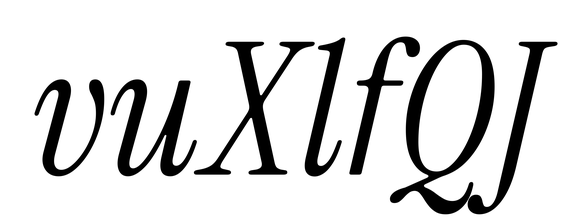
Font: InstrumentSerif-Italic